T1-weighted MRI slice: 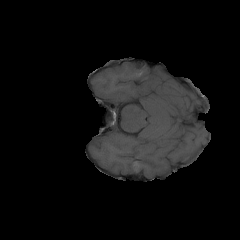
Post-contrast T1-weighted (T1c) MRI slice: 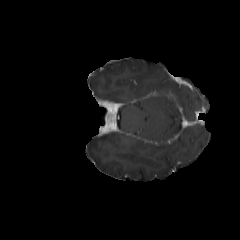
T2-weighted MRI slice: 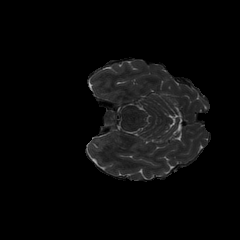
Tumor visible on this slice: no